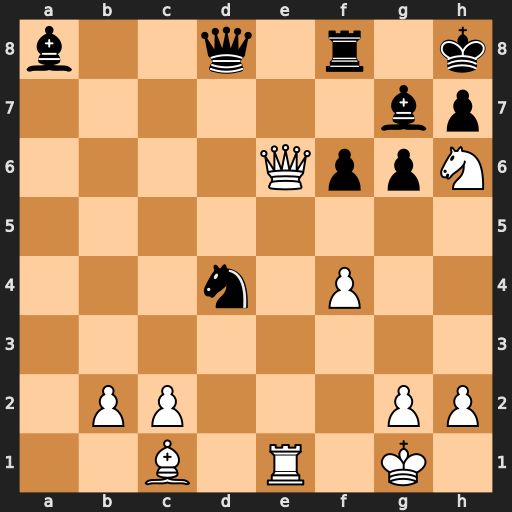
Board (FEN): b2q1r1k/6bp/4QppN/8/3n1P2/8/1PP3PP/2B1R1K1
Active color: w
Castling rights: -
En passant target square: -
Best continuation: Qg8+ Rxg8 Nf7#